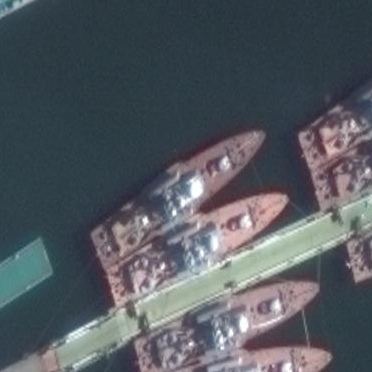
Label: destroyer